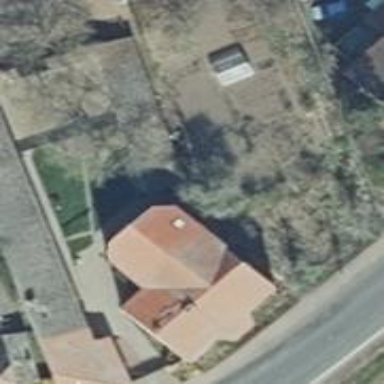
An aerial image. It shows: Simple house.